Question: I am using nav tag for menu. Which you can see <URL>.
My problem is Last F & G menu width is not fit with the content. While other A to E menus are fit to content. Help me I don't know how to do that. I know this might be easy but I tried but no solution worked.
HTML CODE:
'''
<div id="menu">
<nav>
<ul>
<li><a href="#">A MENU</a>
<ul>
<li><a href="#">B SUB MENU</a></li>
<li><a href="#">C SUB MENU</a></li>
</ul>
</li>
<li><a href="#">D MENU</a>
<ul>
<li><a href="#">E SUB MENU</a>
<ul>
<li><a href="#">F SUB SUB MENU</a></li>
<li><a href="#">G SUB SUB MENU</a></li>
</ul>
</li>
</ul>
</li>
</ul>
</nav>
</div>
'''
css:
'''
nav ul ul {
display: none;
}
nav ul li:hover > ul {
display: block;
}
nav ul {
background: #009EC6;
background: linear-gradient(top, #009EC6 0%, #006A85 100%);
background: -moz-linear-gradient(top, #009EC6 0%, #006A85 100%);
background: x -webkit-linear-gradient(top, #009EC6 0%,#006A85 100%);
box-shadow: 0px 0px 9px rgba(0,0,0,0.15);
padding: 0 10px;
border-radius: 10px;
list-style: none;
position: relative;
z-index: 1;
}
nav ul:after {
content: ""; clear: both; display: block;
}
nav ul li {
float: left;
}
nav ul li:hover {
background: #006A85;
background: linear-gradient(top, #006A85 0%, #009EC6 40%);
background: -moz-linear-gradient(top, #006A85 0%, #009EC6 40%);
background: -webkit-linear-gradient(top, #006A85 0%,#009EC6 40%);
}
nav ul li:hover a {
color: #fff;
}
nav ul li a {
display: block; padding: 10px 10px;
color: #fff; text-decoration: none;
}
nav ul ul {
padding: 0;
position: absolute;
}
nav ul ul li {
float: none;
position: relative;
}
nav ul ul li a {
padding: 5px 15px;
}
nav ul ul li a:hover {
background: #006A85; border-radius: 10px;
}
nav ul ul ul {
left: 100%; top:0;
}
'''

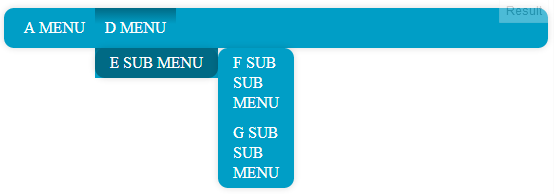
Answer: you can use 'white-space:nowrap' in your last 'ul' to align them in one line.